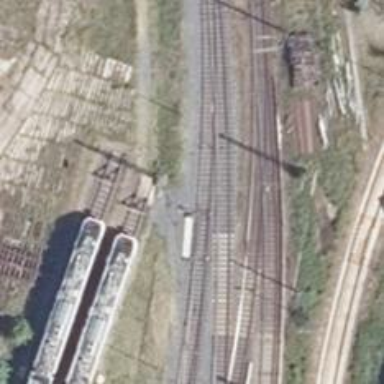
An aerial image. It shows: Railway siding for service.